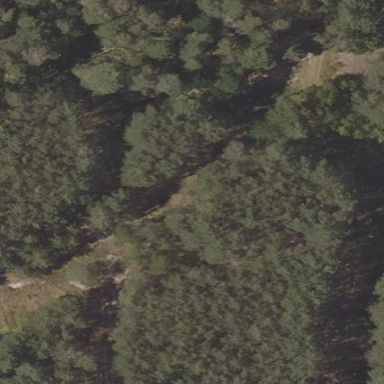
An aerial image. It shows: Patch of scrub vegetation.